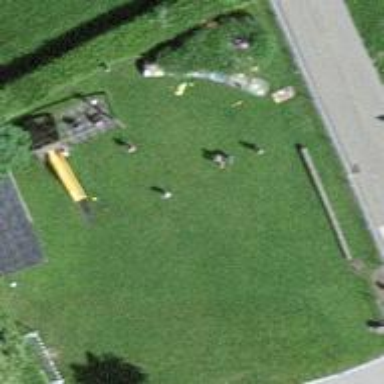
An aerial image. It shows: Playground area for leisure land.